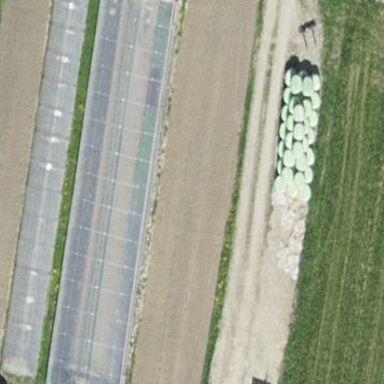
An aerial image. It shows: Greenhouse.